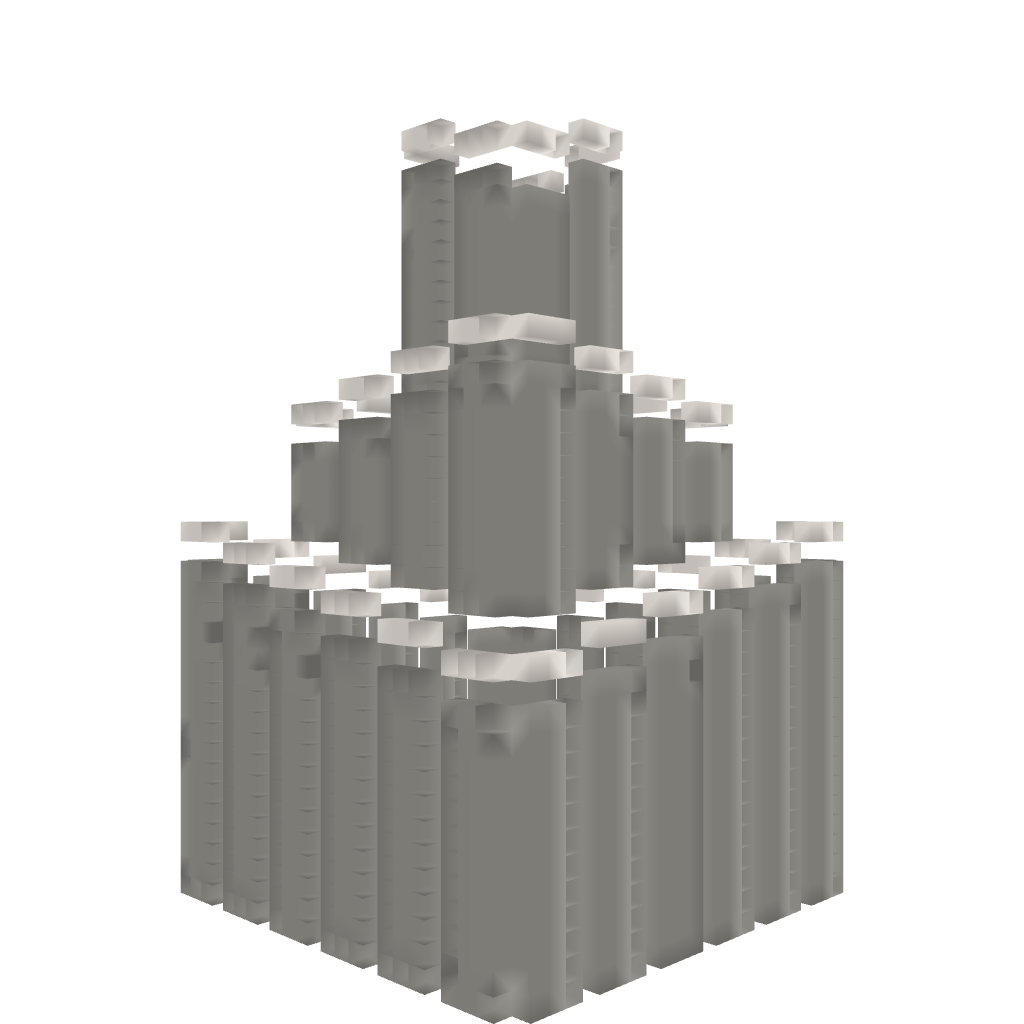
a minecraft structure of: Spawn Concept